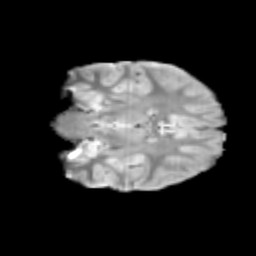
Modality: T2w
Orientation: coronal
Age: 11
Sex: male
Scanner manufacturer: siemens
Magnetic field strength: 3 T
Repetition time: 3.8 s
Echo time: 0.07 s